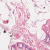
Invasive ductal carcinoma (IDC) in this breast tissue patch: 0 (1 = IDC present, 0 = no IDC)